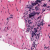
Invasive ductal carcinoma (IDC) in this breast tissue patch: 0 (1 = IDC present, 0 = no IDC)